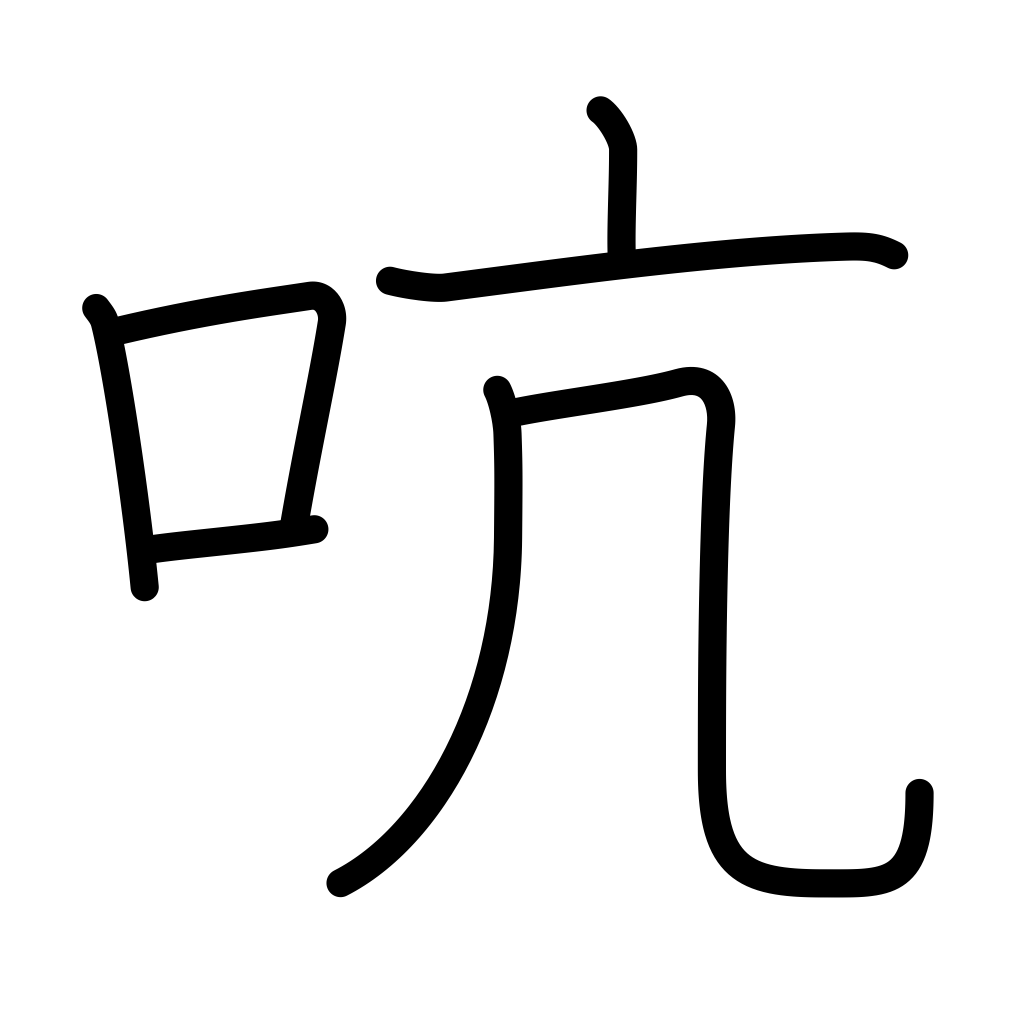
Meaning: throat, neck, pivot